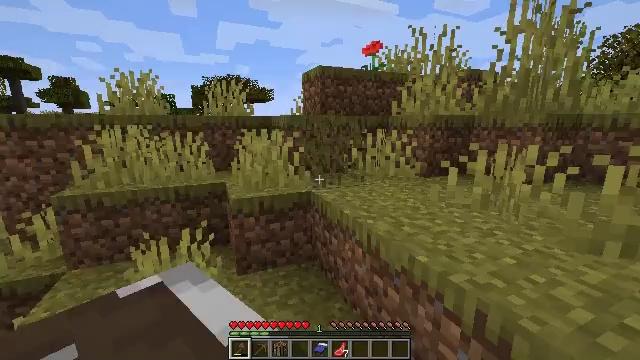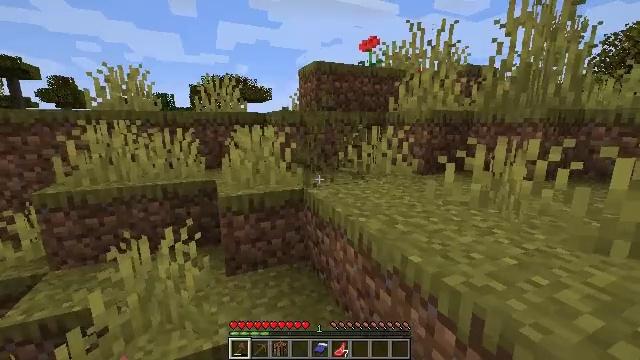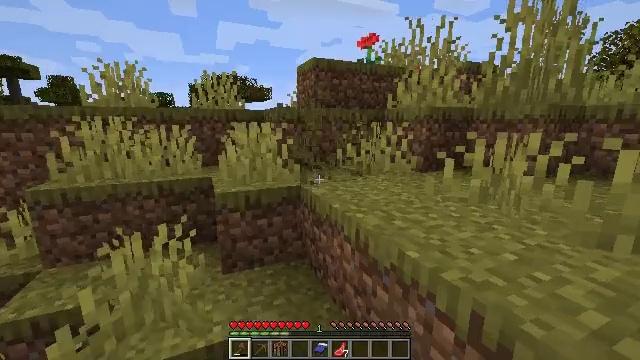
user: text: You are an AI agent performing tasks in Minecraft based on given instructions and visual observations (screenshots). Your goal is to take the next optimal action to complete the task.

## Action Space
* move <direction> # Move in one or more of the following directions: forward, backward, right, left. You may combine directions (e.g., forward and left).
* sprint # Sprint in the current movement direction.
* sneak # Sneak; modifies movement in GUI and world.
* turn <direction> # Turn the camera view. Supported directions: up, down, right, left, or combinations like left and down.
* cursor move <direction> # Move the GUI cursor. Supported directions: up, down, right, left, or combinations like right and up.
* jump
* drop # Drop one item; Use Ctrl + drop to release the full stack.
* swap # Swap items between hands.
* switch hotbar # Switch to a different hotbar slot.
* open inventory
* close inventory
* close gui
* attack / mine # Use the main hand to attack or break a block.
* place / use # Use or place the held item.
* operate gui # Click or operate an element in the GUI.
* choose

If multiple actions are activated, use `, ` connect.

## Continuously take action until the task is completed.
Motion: motion action
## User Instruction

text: Clear the ground by mining grass.
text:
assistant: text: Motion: move forward
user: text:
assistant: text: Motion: move forward
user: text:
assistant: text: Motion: no_op